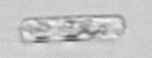
Label: Dactyliosolen_fragilissimus